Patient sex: M
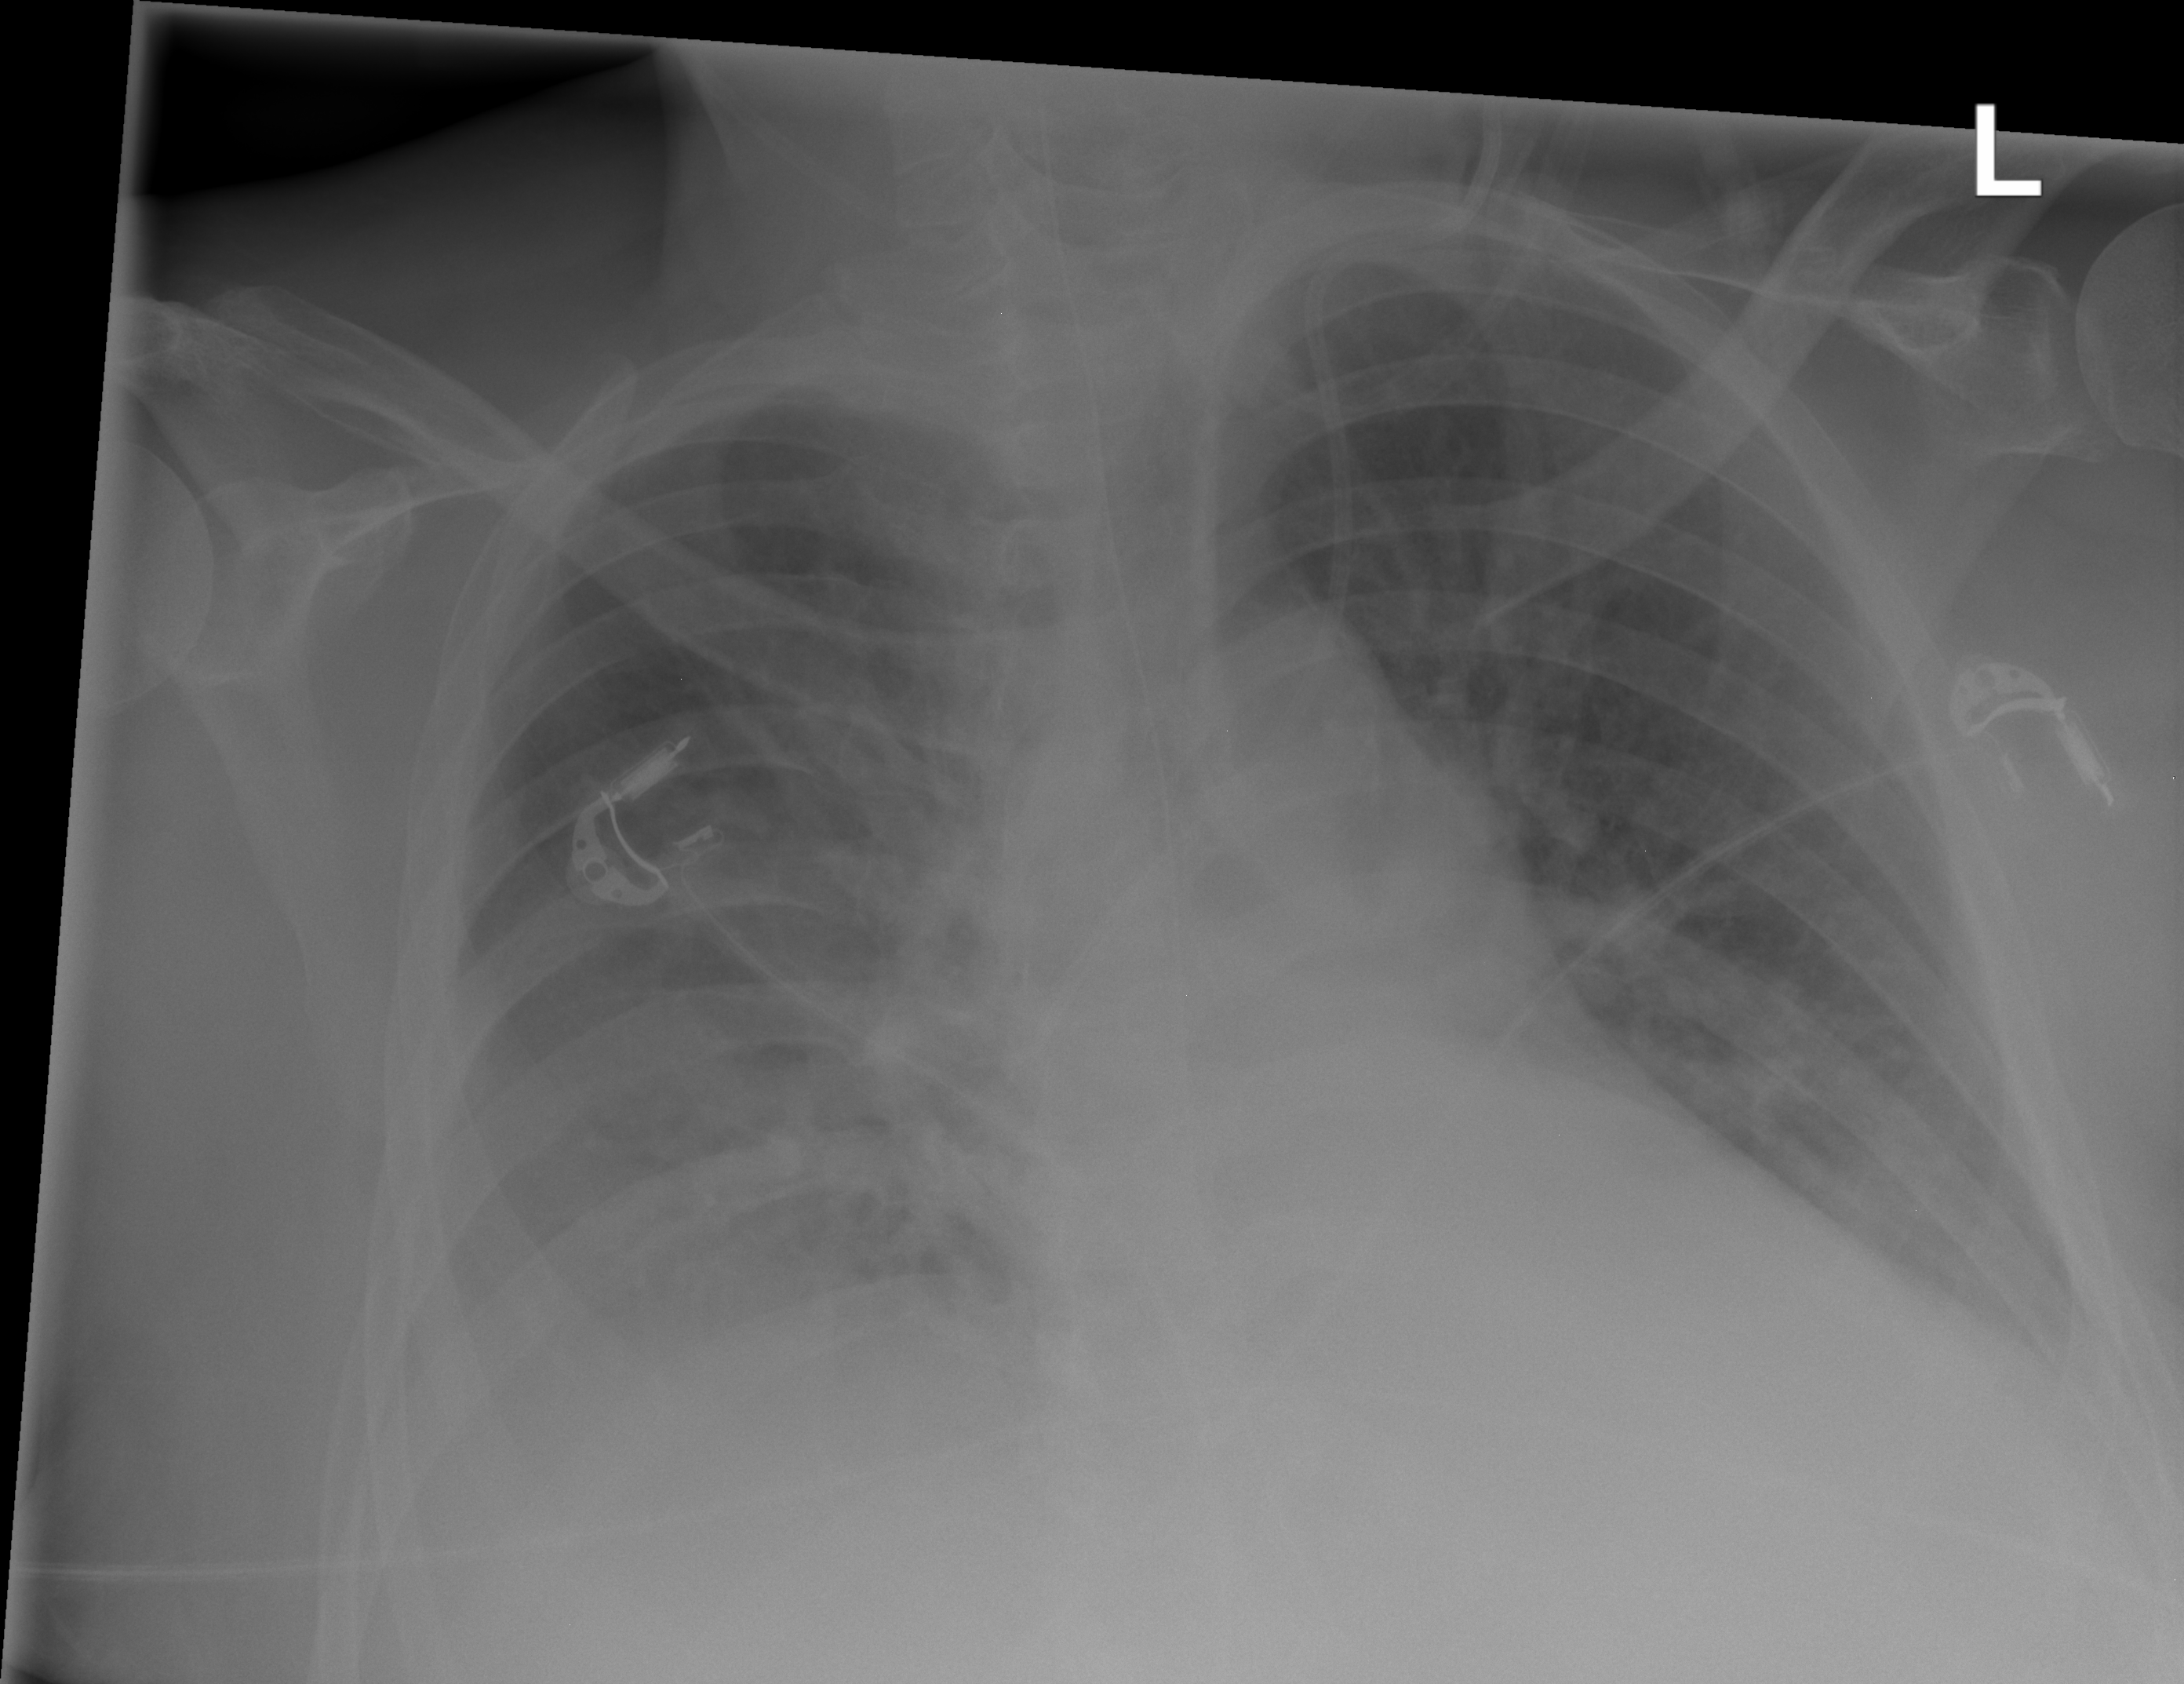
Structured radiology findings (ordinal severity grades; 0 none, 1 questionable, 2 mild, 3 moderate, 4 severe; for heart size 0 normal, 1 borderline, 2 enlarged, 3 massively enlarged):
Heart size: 2
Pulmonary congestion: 2
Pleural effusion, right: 3
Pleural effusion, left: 2
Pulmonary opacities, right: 1
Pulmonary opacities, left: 0
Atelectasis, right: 2
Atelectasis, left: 2